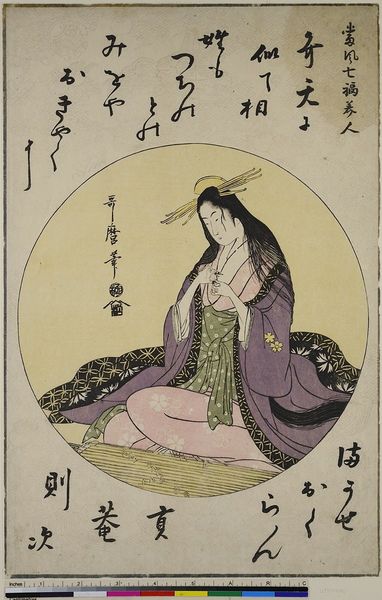
Titel: Benzaiten, aus der Serie: Gruppe der sieben schönen Glücksgöttinen
Künstler: Kitagawa Utamaro
Standort: Hamburg
Institution: Museum für Kunst und Gewerbe Hamburg
Schlagwörter: gott, stoff, holzschnitt, geisha, druckgraphik, druckgrafik, literatur, tracht, gedicht, zeit, gottheit, farbholzschnitt, schicksal, kimono, buddhismus, hinduismus, fortuna, kurtisane, volkstracht, edo, haarmode, reproduktionen, sorte, dichtkunst, los, fato, druckerzeugnisse, frisurenmode, ripa, jainismus, hetäre, glücksgott, glück, fügung, oiran